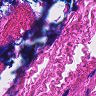
Metastatic tissue present: no